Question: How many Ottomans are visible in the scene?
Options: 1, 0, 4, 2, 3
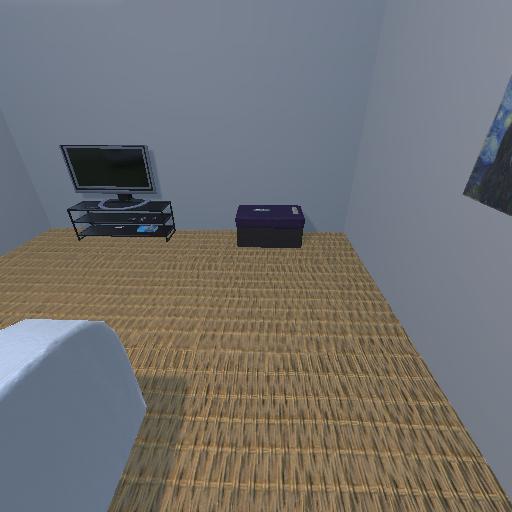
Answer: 1